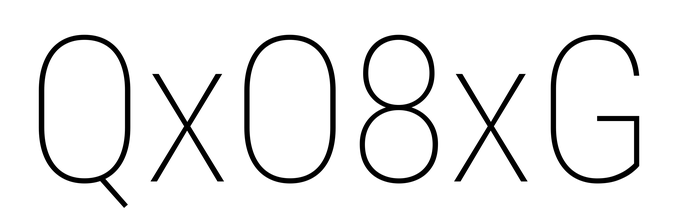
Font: Roboto_Condensed_Thin